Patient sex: M
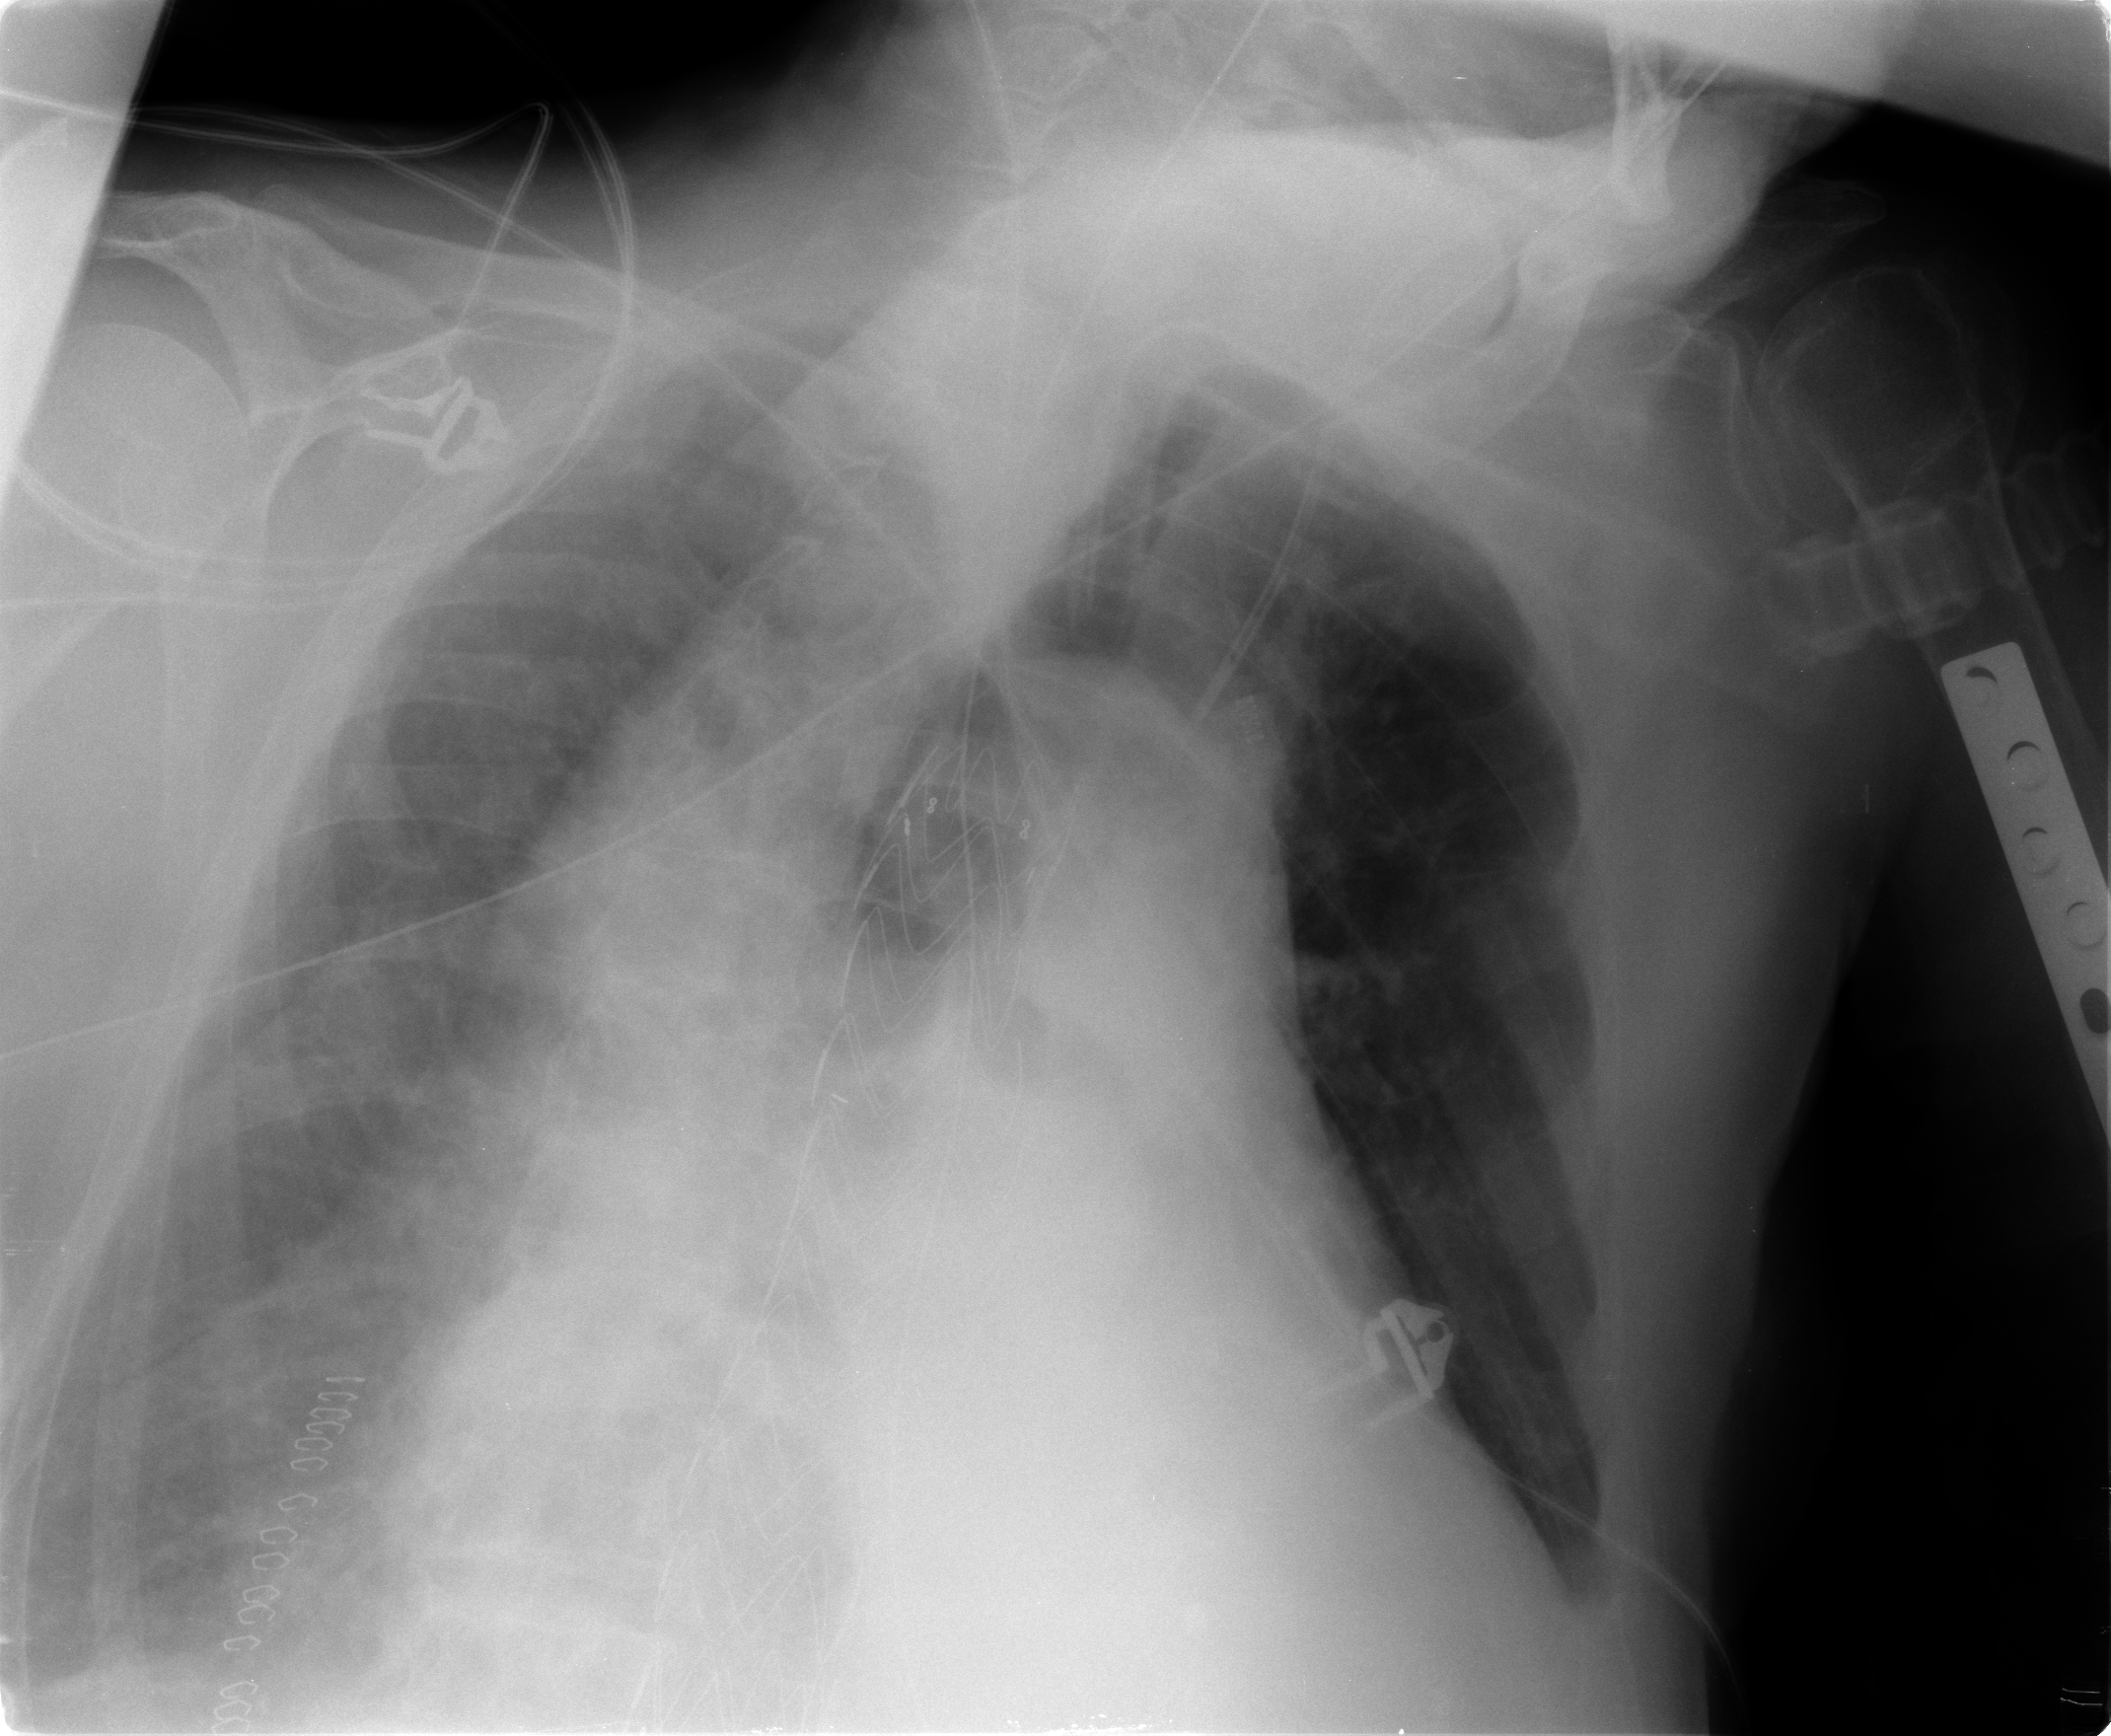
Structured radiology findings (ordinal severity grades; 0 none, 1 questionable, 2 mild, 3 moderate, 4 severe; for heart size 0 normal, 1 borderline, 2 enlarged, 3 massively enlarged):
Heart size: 3
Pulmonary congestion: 1
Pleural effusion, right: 1
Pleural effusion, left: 1
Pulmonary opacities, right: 3
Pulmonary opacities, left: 3
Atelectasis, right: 4
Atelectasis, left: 0